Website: apple-inc
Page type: payment
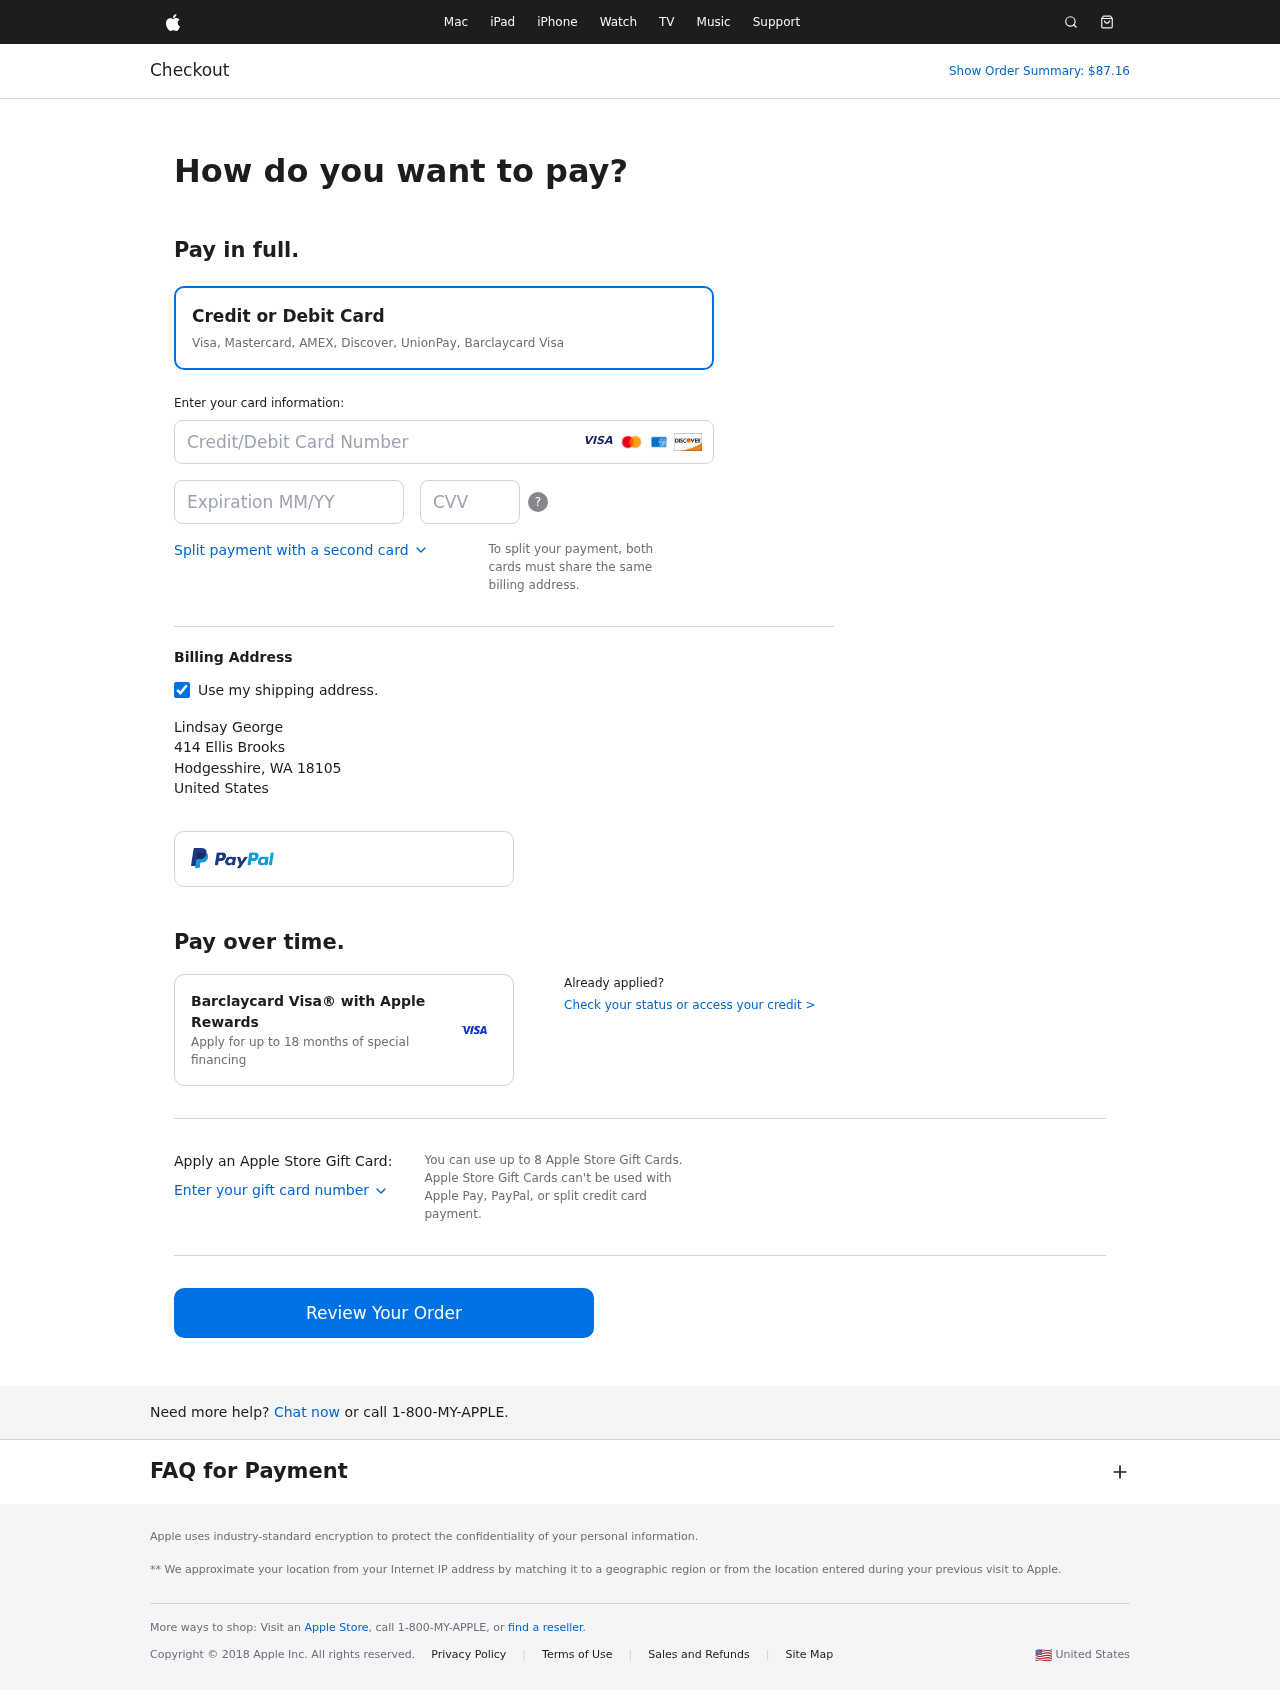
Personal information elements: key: PII_CARD_CVV
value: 484
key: PII_CARD_EXPIRY
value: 06/26
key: PII_CARD_NUMBER
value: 2275 5581 7215 0055
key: PII_CITY
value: Hodgesshire
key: PII_COUNTRY
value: United States
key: PII_FULLNAME
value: Lindsay George
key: PII_POSTCODE
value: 18105
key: PII_STATE_ABBR
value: WA
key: PII_STREET
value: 414 Ellis Brooks
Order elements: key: ORDER_TOTAL
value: Show Order Summary: $87.16